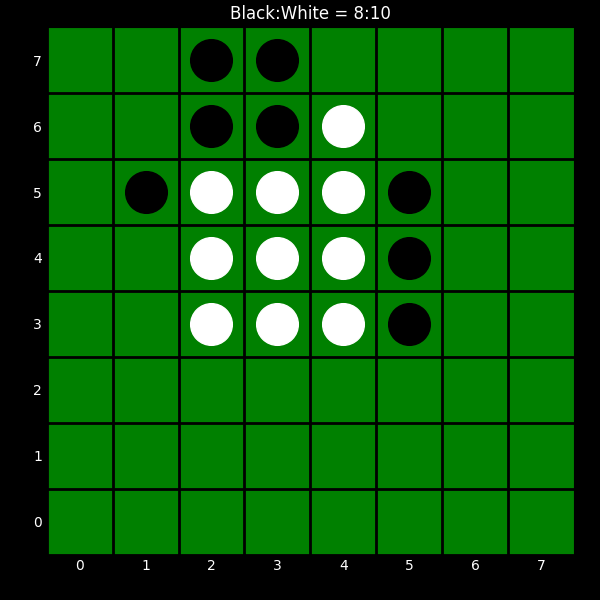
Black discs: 8
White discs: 10